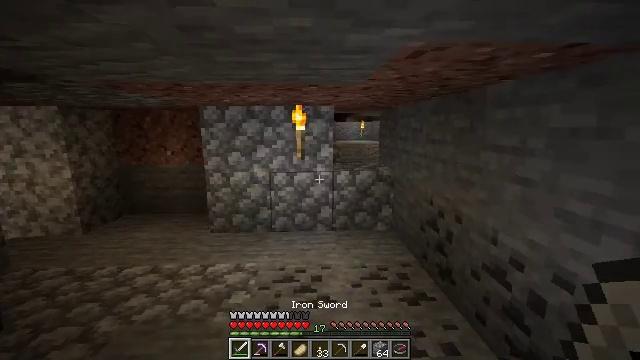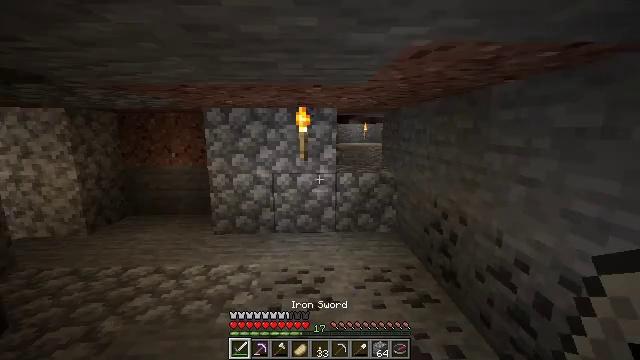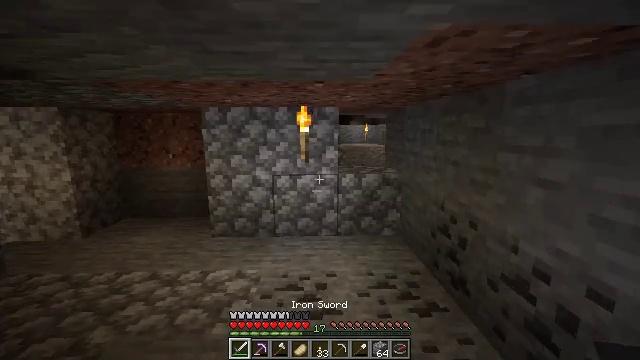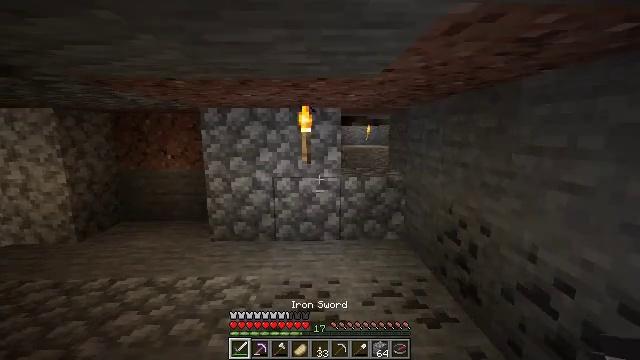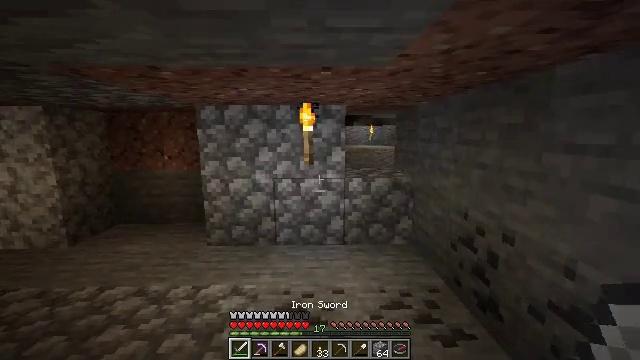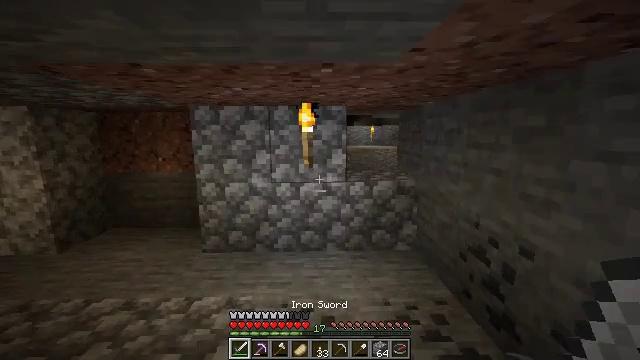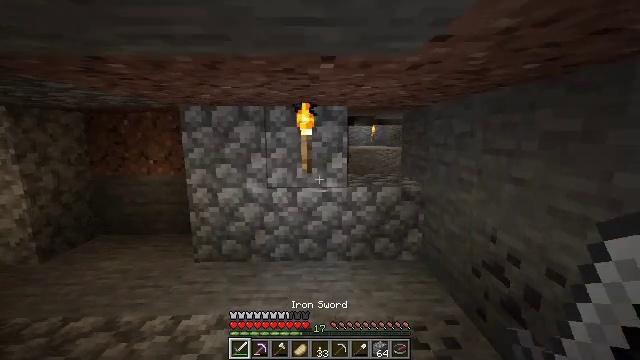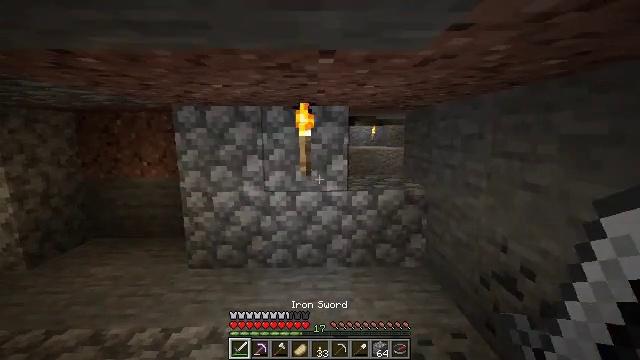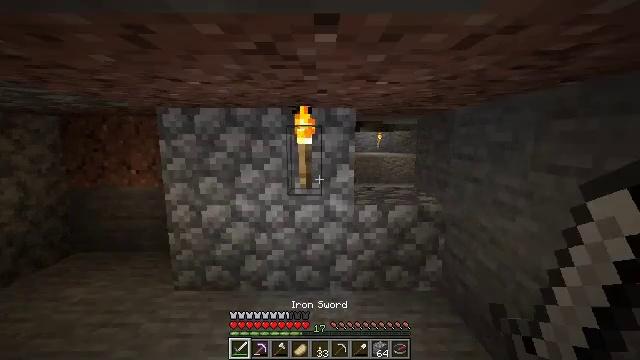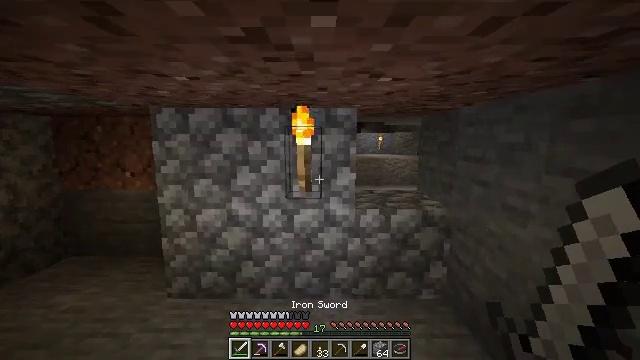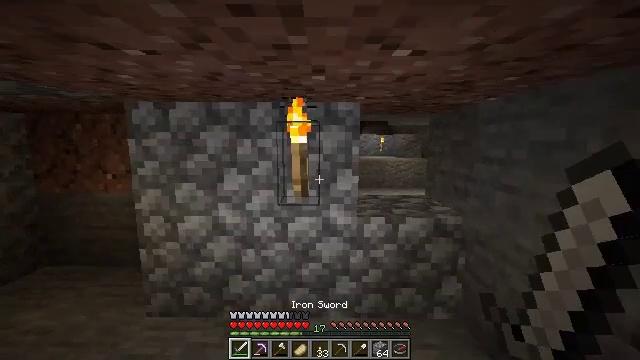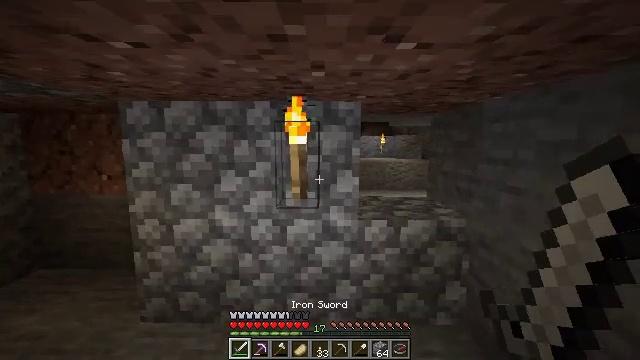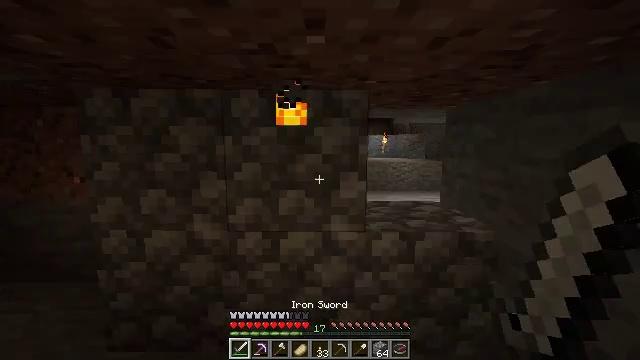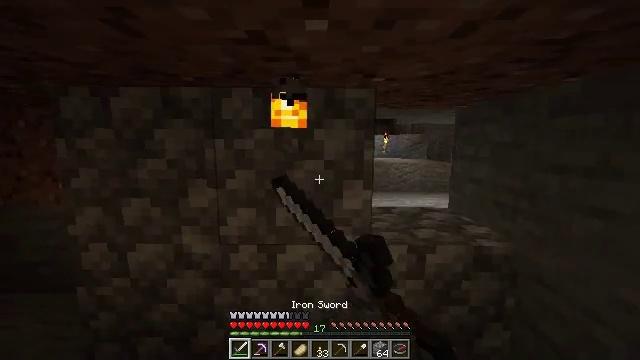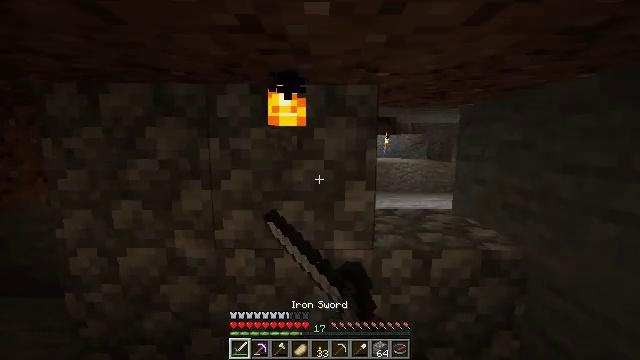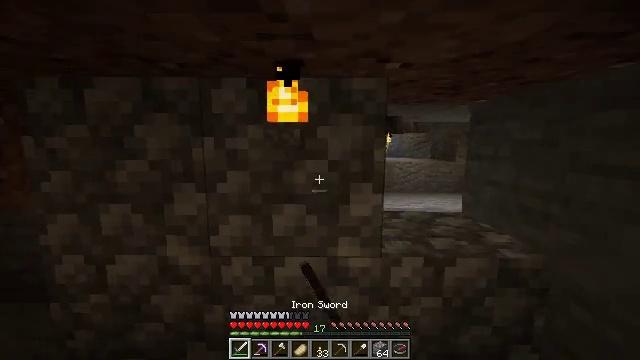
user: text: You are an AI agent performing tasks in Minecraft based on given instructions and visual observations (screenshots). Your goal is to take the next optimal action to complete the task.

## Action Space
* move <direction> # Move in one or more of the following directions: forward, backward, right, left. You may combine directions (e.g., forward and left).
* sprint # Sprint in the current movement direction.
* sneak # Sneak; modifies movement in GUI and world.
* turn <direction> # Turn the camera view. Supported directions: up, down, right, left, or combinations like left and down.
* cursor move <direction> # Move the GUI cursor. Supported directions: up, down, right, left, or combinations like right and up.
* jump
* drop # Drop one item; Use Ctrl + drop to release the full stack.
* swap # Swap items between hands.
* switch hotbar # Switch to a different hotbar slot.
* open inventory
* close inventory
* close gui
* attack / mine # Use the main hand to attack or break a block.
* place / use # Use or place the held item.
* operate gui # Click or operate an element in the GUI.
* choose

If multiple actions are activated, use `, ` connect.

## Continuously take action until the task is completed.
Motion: motion action
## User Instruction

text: Take down the wall torch for reuse.
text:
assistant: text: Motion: move forward
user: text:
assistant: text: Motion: move forward
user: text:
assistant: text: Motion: move forward
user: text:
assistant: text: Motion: move forward
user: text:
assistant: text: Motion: move forward
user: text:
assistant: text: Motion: move forward
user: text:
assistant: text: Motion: move forward
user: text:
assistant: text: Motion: move forward, turn left and up
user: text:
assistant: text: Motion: move forward
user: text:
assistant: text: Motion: move forward
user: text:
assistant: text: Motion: move forward
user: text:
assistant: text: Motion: move forward, attack / mine
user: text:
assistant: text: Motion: move forward, attack / mine
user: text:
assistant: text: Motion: attack / mine
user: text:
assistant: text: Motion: no_op
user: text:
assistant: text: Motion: turn left and down
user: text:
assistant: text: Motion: no_op